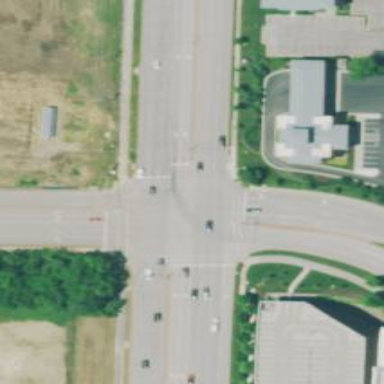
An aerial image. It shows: Road with dash markings.